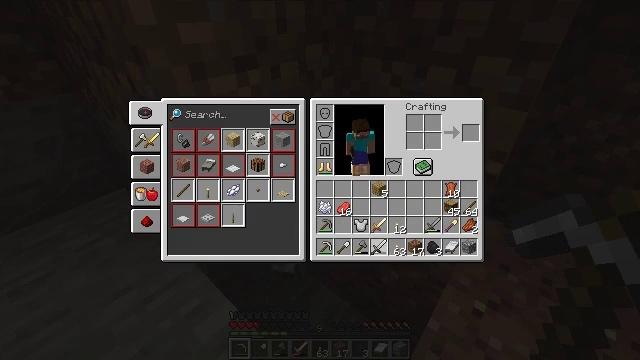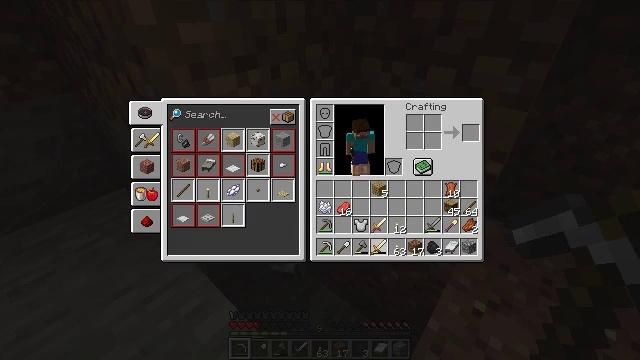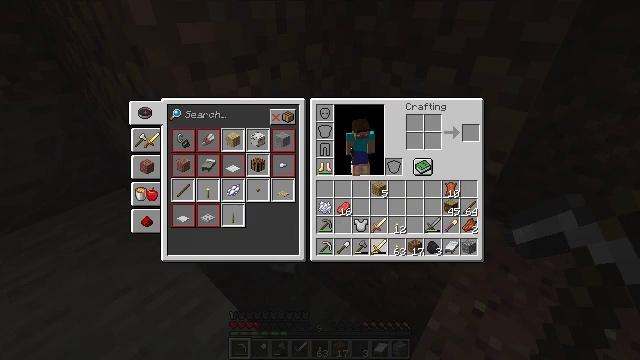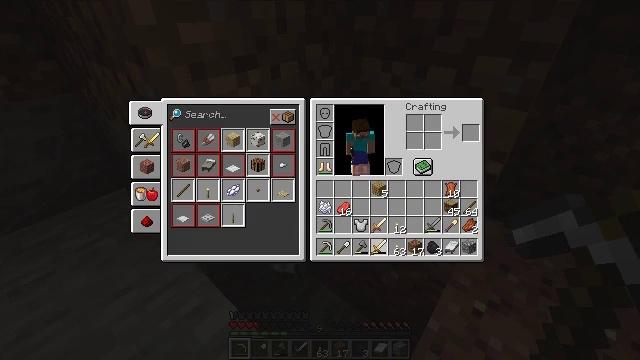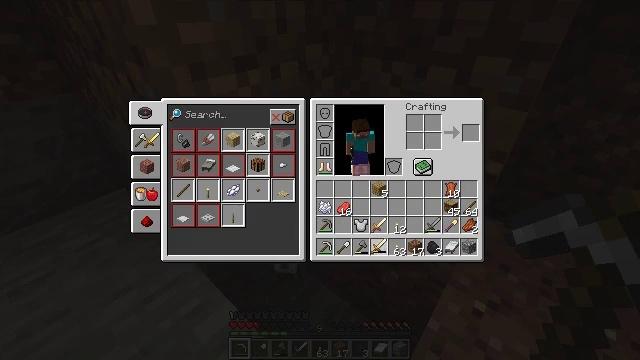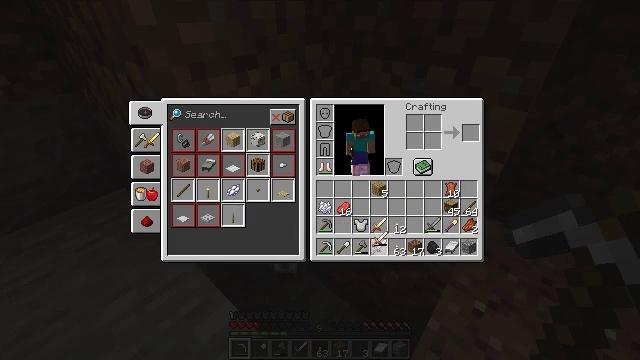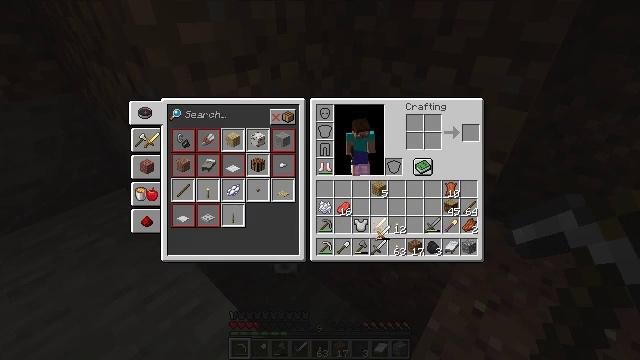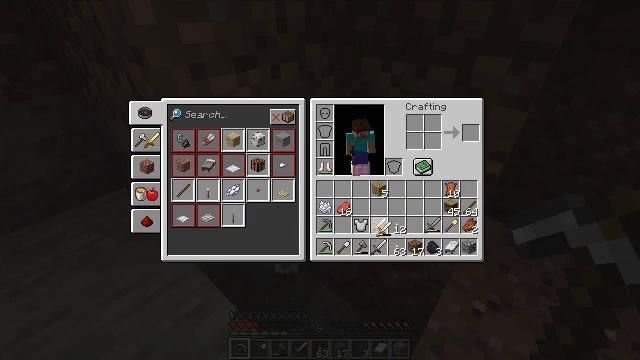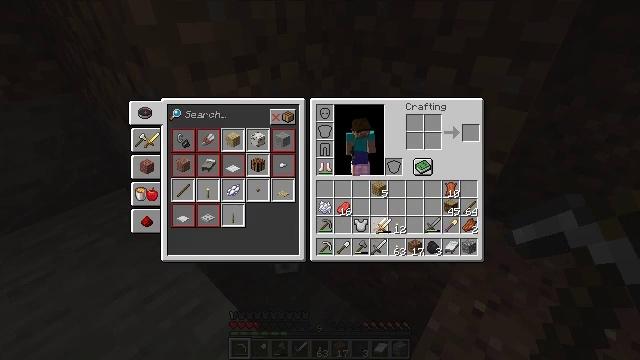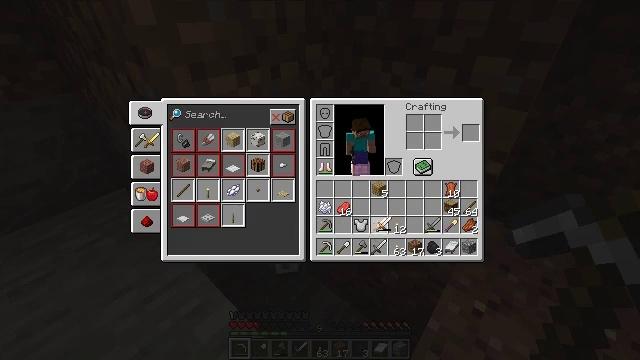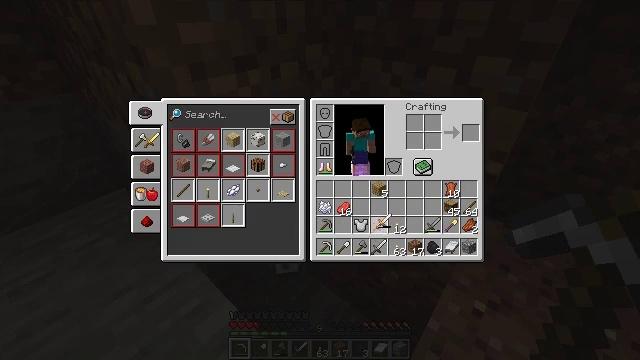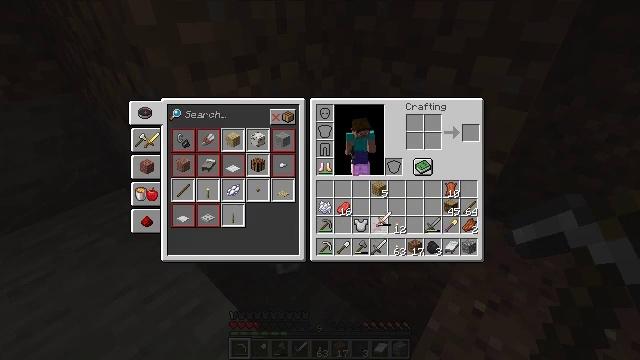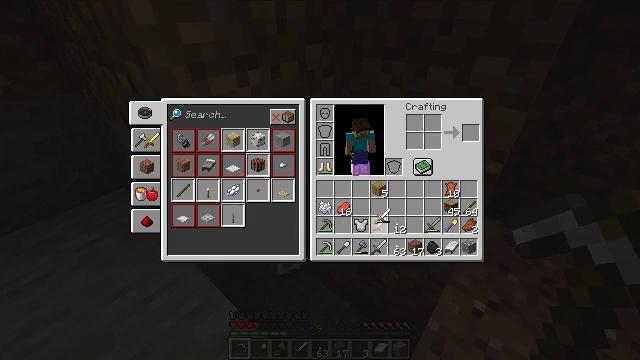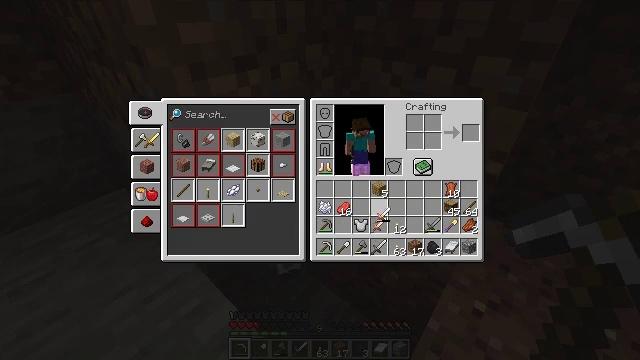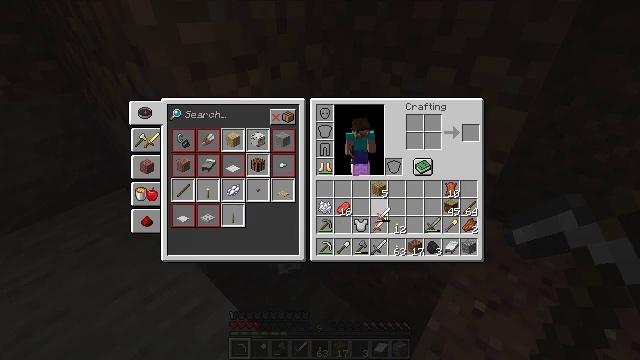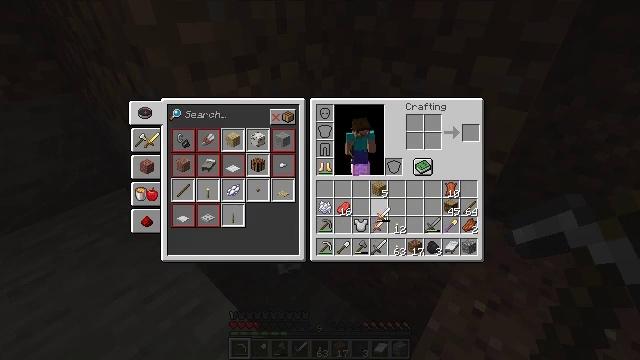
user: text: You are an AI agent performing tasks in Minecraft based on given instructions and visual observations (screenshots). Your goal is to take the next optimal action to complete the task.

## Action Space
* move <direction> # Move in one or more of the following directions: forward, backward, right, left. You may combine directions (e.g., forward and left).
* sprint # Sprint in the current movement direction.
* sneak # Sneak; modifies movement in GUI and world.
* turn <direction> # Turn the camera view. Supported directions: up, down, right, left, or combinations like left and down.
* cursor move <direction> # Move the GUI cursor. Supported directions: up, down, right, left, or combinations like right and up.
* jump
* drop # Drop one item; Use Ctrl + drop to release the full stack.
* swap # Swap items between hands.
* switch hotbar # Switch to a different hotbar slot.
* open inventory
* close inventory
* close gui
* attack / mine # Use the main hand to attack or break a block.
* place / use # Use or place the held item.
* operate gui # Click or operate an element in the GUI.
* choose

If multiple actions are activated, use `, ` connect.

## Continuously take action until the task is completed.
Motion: motion action
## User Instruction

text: Remove an iron shovel from the inventory.
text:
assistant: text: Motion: no_op
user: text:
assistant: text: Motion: no_op
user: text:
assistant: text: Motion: no_op
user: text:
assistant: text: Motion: no_op
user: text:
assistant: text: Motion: no_op
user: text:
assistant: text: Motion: no_op
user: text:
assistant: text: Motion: no_op
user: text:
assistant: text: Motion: no_op
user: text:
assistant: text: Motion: no_op
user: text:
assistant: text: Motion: no_op
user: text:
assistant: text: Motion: no_op
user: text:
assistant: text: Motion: no_op
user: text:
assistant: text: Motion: no_op
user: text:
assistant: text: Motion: no_op
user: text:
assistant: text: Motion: no_op
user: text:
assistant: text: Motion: no_op
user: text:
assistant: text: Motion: cursor move down
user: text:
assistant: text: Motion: cursor move down
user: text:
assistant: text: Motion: no_op
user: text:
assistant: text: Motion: no_op
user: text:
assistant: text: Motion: no_op
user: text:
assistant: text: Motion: operate gui
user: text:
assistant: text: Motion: operate gui
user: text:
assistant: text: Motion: operate gui
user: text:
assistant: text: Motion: no_op
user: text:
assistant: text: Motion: no_op
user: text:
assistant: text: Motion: cursor move up
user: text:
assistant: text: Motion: no_op
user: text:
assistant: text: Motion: no_op
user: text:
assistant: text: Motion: no_op